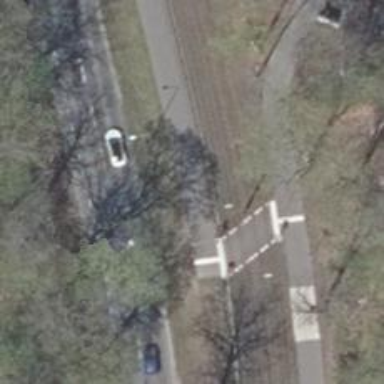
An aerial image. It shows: Railway signal.